九年级 · 计数
为丰富学生课后服务社团活动, 某中学组建了: $A$ 声乐, $B$ 绘画, $C$ 舞蹈, $D$ 跳绳,这四类学生活动社团, 要求每人必须参加且只参加一类活动, 学校随机抽取部分学生进行调查, 以了解学生参团情况, 根据调查结果绘制了两幅不完整的统计图. 请结合统计图中的信息, 解决下列问题:

学生参加社团类别条形统计图

学生参加社团类别扇形统计图

(1)扇形统计图中, 区域 $B$ 所对应的扇形圆心角的度数是 $\qquad$ ;

(2)将条形统计图补充完整; 并估计该中学 2000 名学生中参与跳绳社团的学生人数;

(3)校园艺术节时, 学校将从符合条件的 4 名社团学生 (男女各 2 名) 中随机选择两名学生担任开幕式主持人. 请用列表或画树状图的方法, 求恰好选中 1 名男生和 1 名女生的概率.

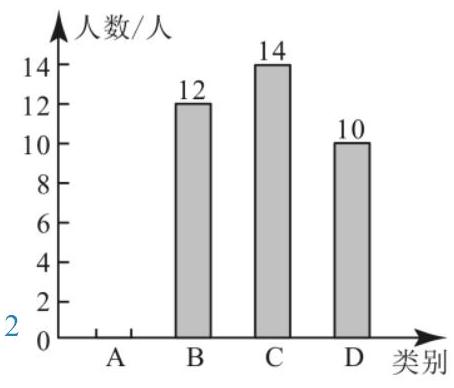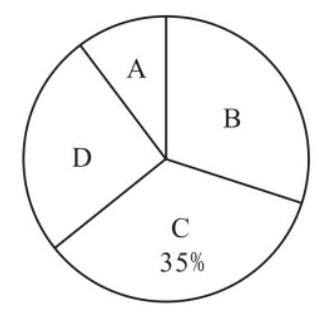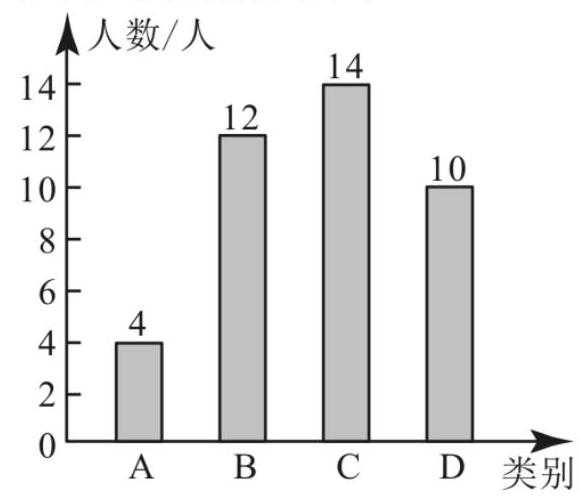
答案:  (1) $108^{\circ}$

(2)见解析, 500 人

(3) $\frac{2}{3}$

解析: （1）算出调查的总人数, 然后求出 $B$ 的占比，再乘以 $360^{\circ}$ 即可;

(2) 利用调查总人数减去被调查的参与其余三类的学生人数, 即可得到参与 $A$ 类型的学生人数, 将条形统计图补充完成即可; 再利用参加跳绳社团的学生占比乘以该中学 2000 名学生, 即可解答;

（3）列出表格，根据概率公式，即可解答.

【详解】(1) 解:被调查的学生人数为 $14 \div 35 \%=40$ 人,

$\therefore$ 区域 $B$ 所对应的扇形圆心角的度数是 $\frac{12}{40} \times 360^{\circ}=108^{\circ}$,

故答案为: $108^{\circ}$;

(2) 解: 参与 $A$ 类型的学生人数为 $40-12-14-10=4$ 人,如图, 补全条形图如下:

该中学 2000 名学生中参与跳绳社团的学生人数为 $2000 \times \frac{10}{40}=500$ (人),
答: 该校 2000 名学生中参与跳绳社团的学生人数为 500 人.

（3）解: 用男 1 和男 2 分别表示两名男生, 用女 1 和女 2 分别表示两名女生, 根据提议, 列表如下:

| 二 | 男 1 | 男 2 | 女 1 | 女 2 |
| :---: | :---: | :---: | :---: | :---: |
| 男 1 |  | (男 ${ }_{2}$, 男 ${ }_{1}$ ) | (女 女 $_{1}$ 男 1 ) | $\left(\right.$ 女 $_{2}$, 男 1 ) |
| 男 2 | (男 1 , 男 2 ) |  | (女 女 $_{1}$ 男 2 ) | $\left(\right.$ 女 $_{2}$, 男 2 ) |
| 女 1 | （男 1 , 女 1 ） | (男 ${ }_{2}$, 女 $_{1}$ ) |  | $\left(女_{2}\right.$, 女 $\left._{1}\right)$ |
| 女 2 | （男 1 , 女 2 ) | (男 2 , 女 2 ) | $\left(\right.$ 女 $_{1}$, 女 2 ) |  |

由表可知, 从 4 名学生中选 2 名学生, 总共有 12 种结果, 且每种结果出现的可能性相同. 其中所评选 2 名学生为 1 名男生 1 名女生的结果有 8 种, 所以恰好选中 1 名男生和 1 名女生的概率 $=\frac{8}{12}=\frac{2}{3}$.

【点睛】本题考查了条形统计图与扇形统计图的结合, 用样本估计总体, 利用列表法求概率,正确地求出利用条形统计图和扇形统计图计算出各类型的人数是解题的关键.